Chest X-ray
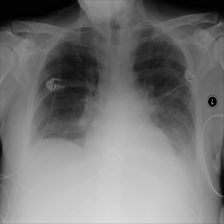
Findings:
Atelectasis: negative
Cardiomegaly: negative
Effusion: positive
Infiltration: negative
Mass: negative
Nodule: negative
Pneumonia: negative
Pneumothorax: negative
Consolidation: negative
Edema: negative
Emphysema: negative
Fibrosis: negative
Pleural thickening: negative
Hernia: negative